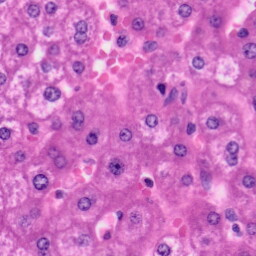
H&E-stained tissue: Liver